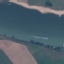
Land use / land cover class: River